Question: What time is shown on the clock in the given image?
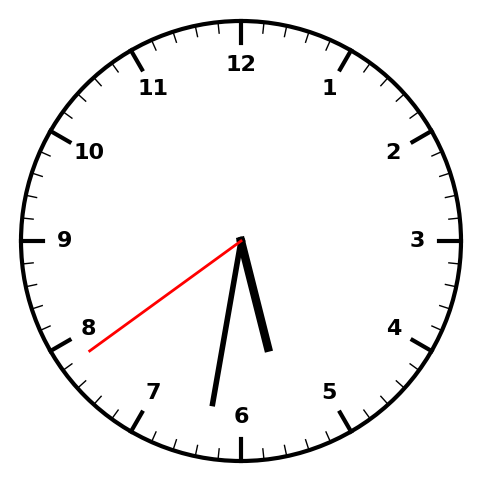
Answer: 05:31:39